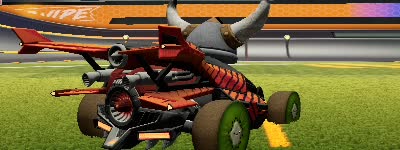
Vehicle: aftershock